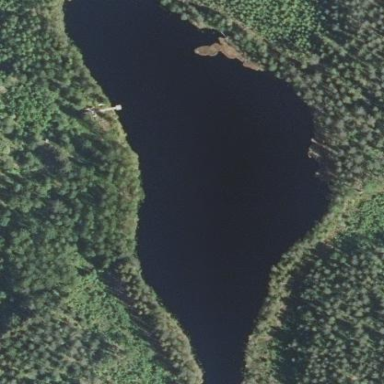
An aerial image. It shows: Serene pond surrounded by nature.